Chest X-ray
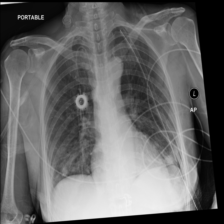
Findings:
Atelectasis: negative
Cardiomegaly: negative
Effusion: negative
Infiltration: negative
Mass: negative
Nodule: positive
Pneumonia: negative
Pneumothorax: negative
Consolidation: negative
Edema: negative
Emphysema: negative
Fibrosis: negative
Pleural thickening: negative
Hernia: negative